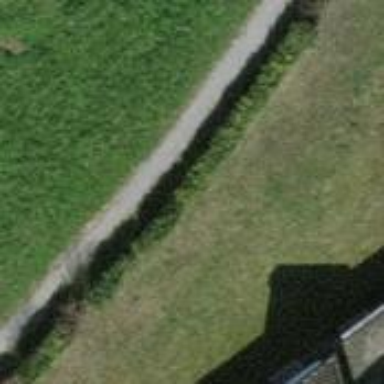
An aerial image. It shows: Hedge acting as barrier.